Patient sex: F
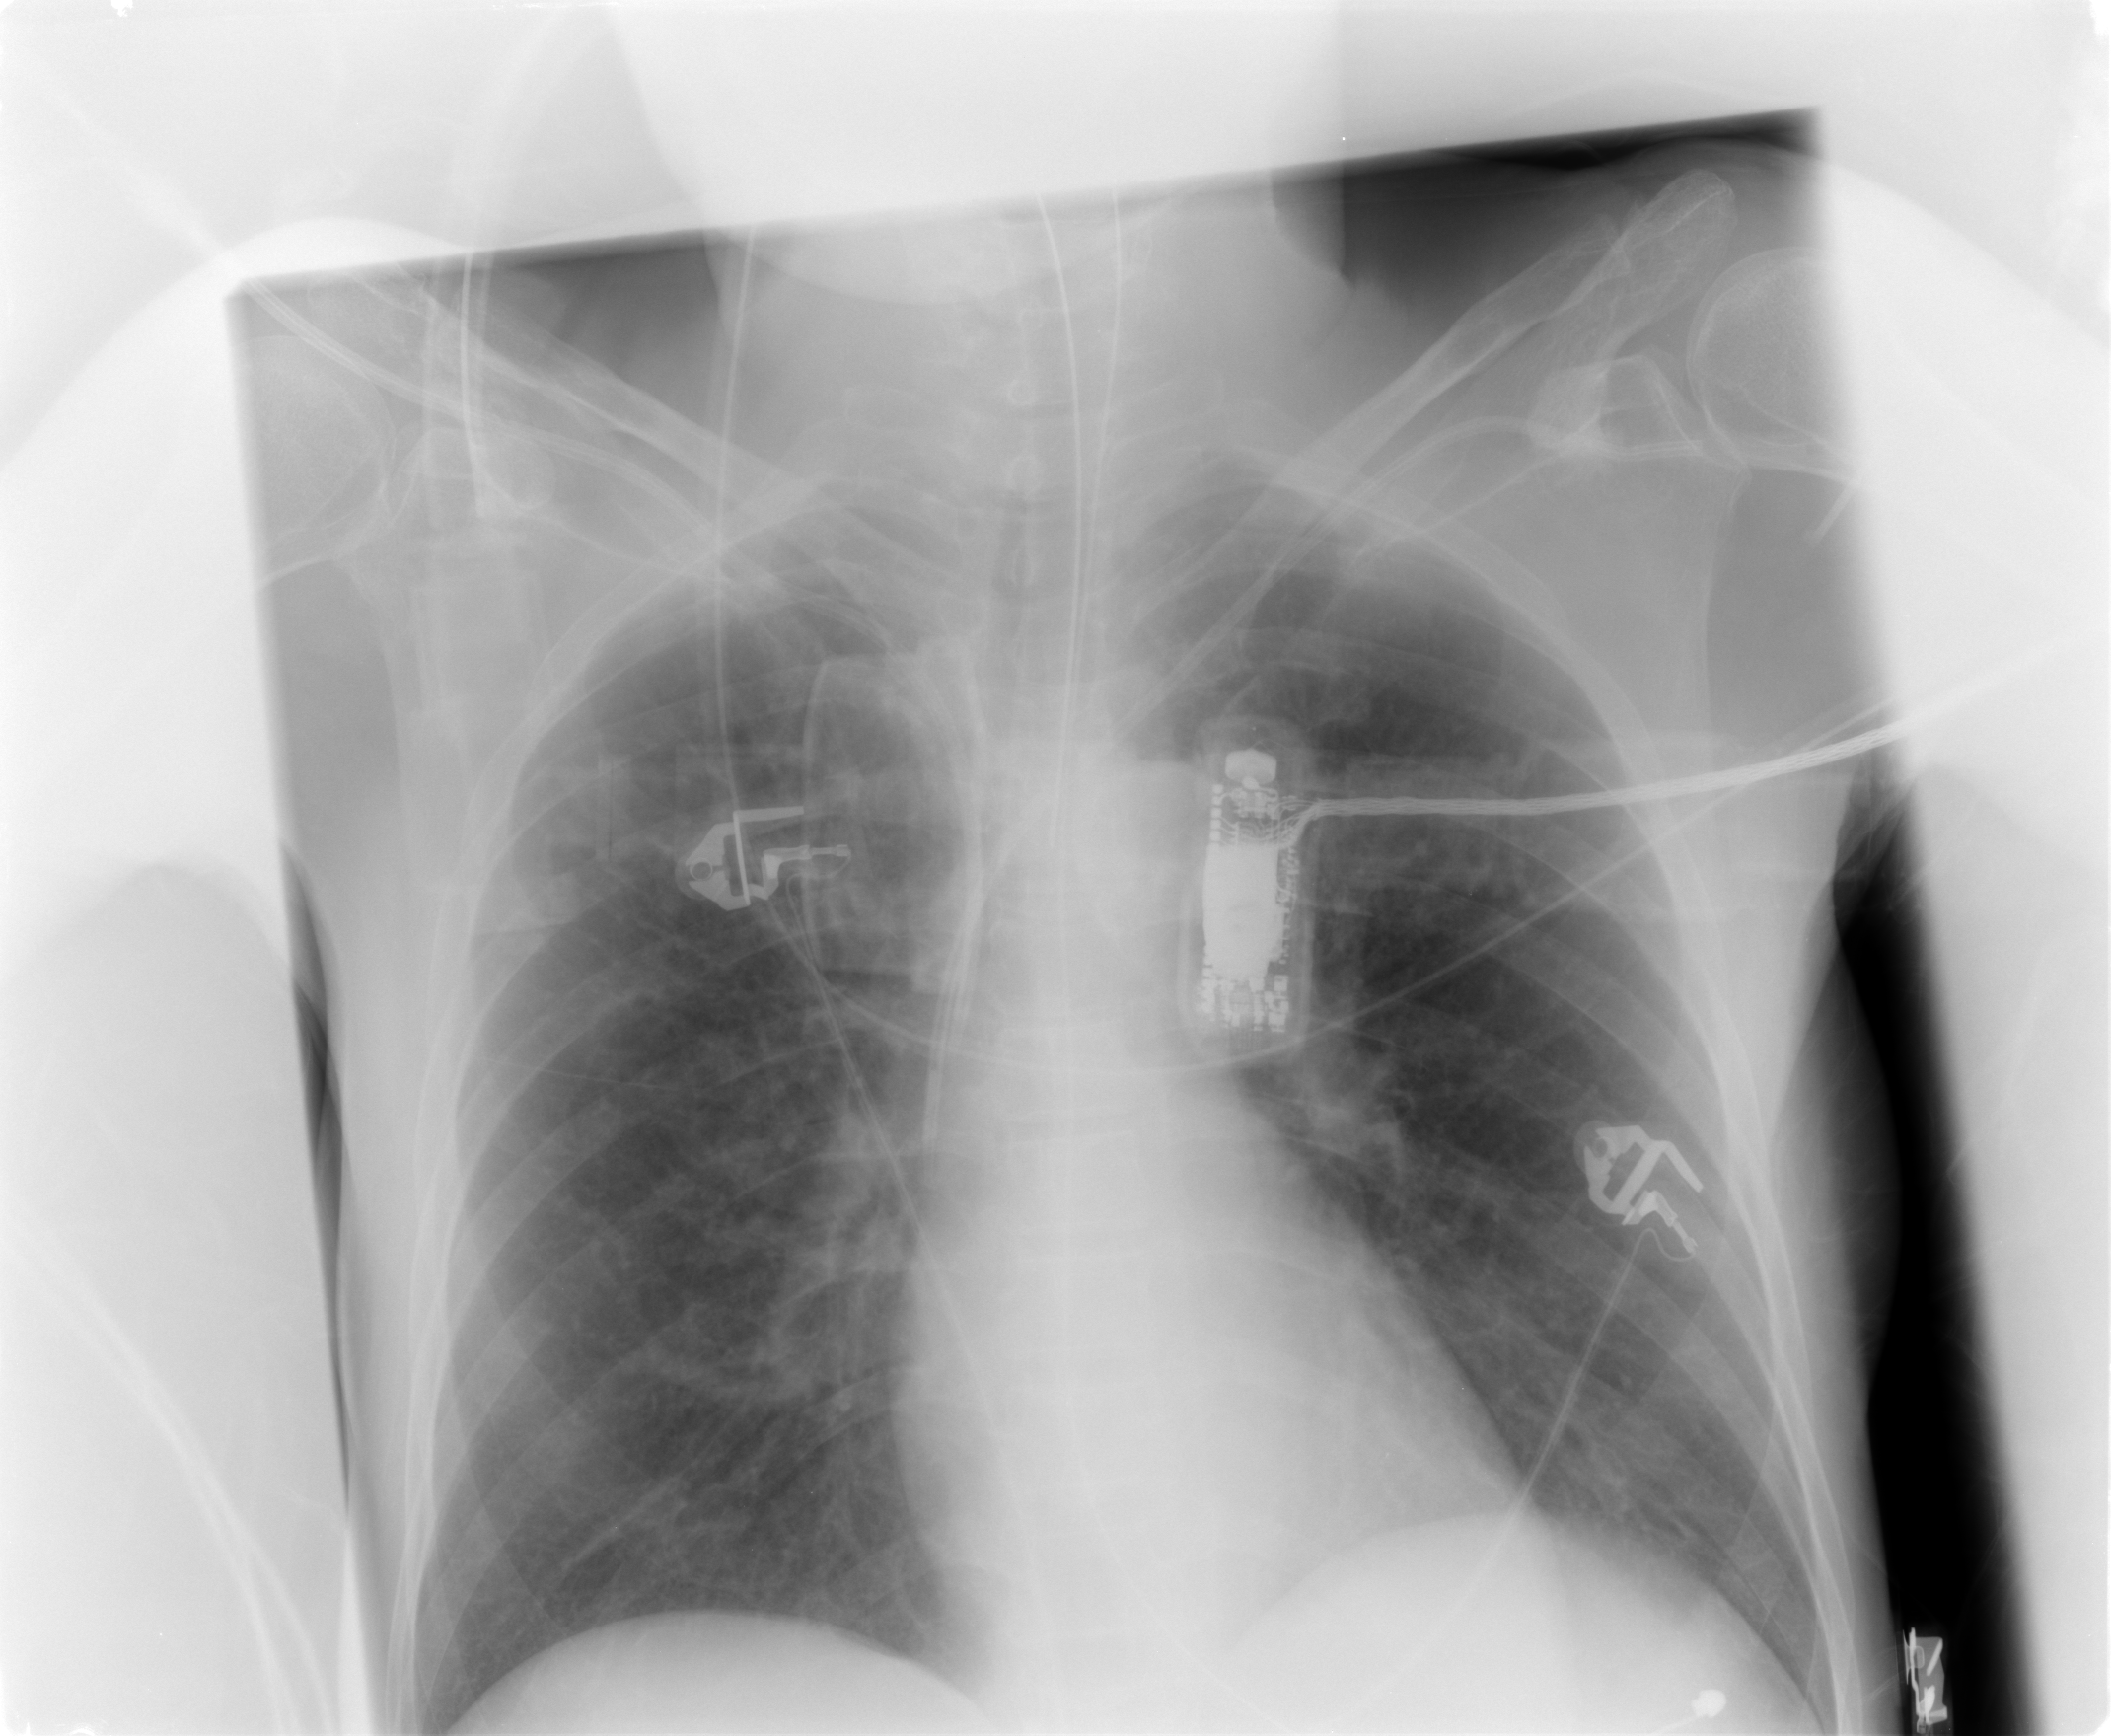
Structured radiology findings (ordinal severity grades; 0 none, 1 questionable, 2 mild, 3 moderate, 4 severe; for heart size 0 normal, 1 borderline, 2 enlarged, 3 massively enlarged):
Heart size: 0
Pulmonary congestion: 1
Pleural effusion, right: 0
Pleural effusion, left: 0
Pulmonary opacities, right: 0
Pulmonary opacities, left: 0
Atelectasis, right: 0
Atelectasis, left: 0